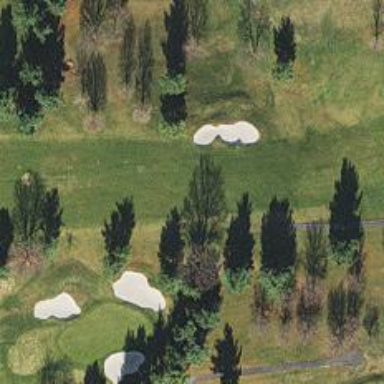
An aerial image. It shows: View of golf hole.